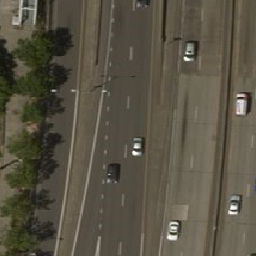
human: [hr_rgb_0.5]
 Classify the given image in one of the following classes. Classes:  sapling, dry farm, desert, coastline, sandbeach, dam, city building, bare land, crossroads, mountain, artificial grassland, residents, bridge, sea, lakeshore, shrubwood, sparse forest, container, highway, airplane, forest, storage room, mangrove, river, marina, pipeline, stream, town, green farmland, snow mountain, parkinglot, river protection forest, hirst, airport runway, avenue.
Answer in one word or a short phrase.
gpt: highway